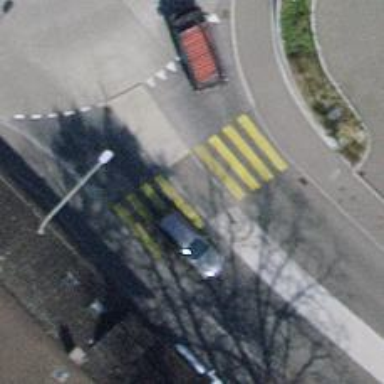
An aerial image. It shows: Uncontrolled zebra crossing with pedestrian island.